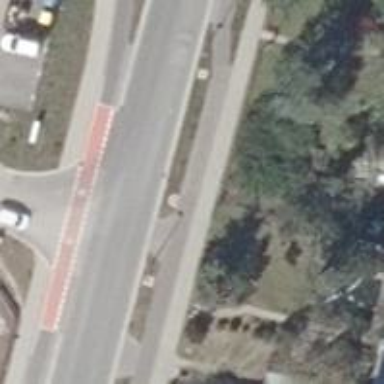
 there is cycle track also with asphalt surface."